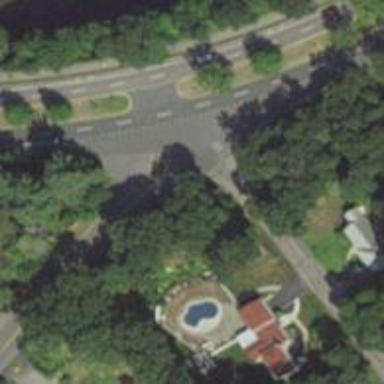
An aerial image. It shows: Tertiary road.